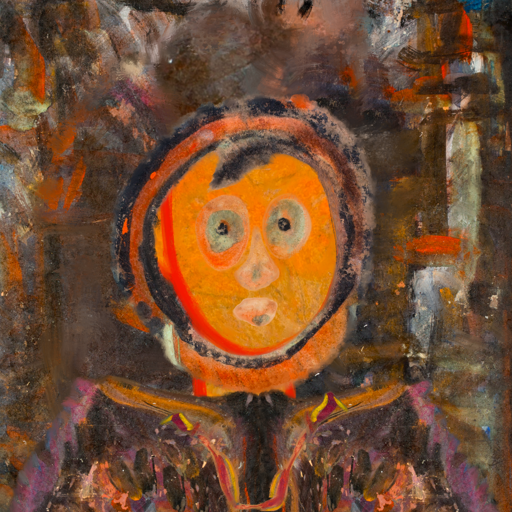
Background: GypsyQueen, Head And Neck Front: Sisters, Face Front: Childish, Bust: Gypsy_Queen, Hair Front: Childish, Head Accessory: Blank, Second Necklace: Gypsy_Mother_1, Necklace: Blank, Baby: Blank